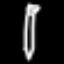
Label: pencil